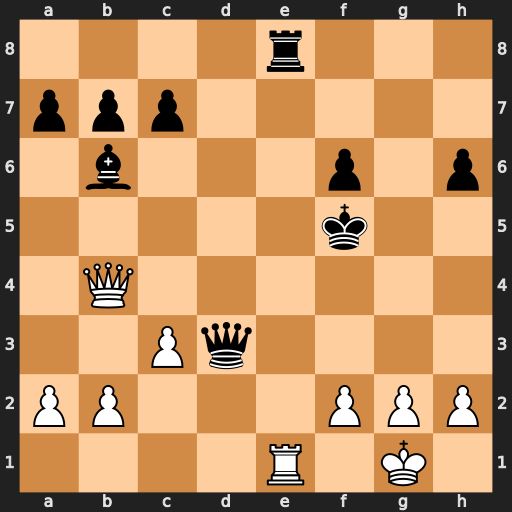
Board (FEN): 4r3/ppp5/1b3p1p/5k2/1Q6/2Pq4/PP3PPP/4R1K1
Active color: w
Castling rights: -
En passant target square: -
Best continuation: g4+ Kg5 Rxe8 Qf3 Qb5+